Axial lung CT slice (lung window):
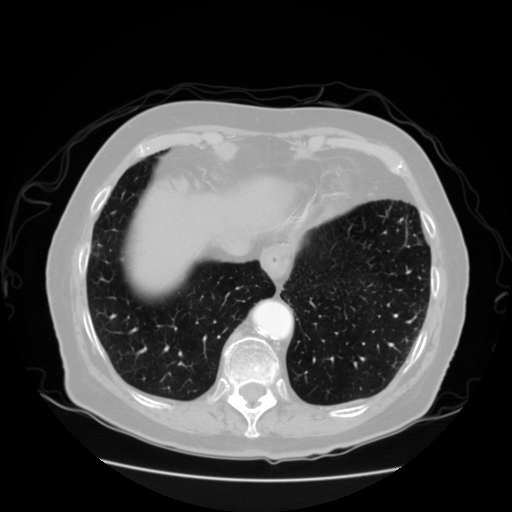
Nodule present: no